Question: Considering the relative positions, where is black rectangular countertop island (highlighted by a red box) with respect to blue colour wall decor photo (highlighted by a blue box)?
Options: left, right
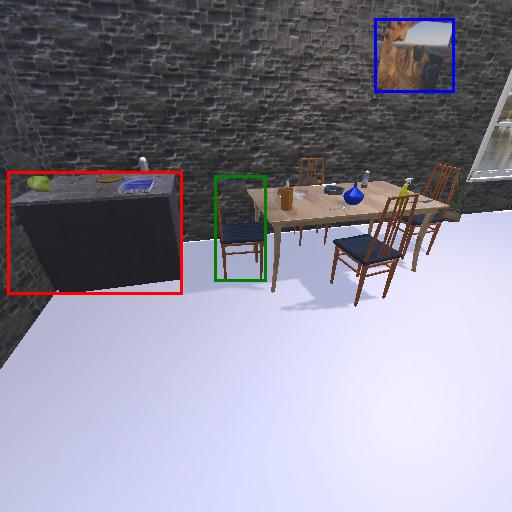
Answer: left